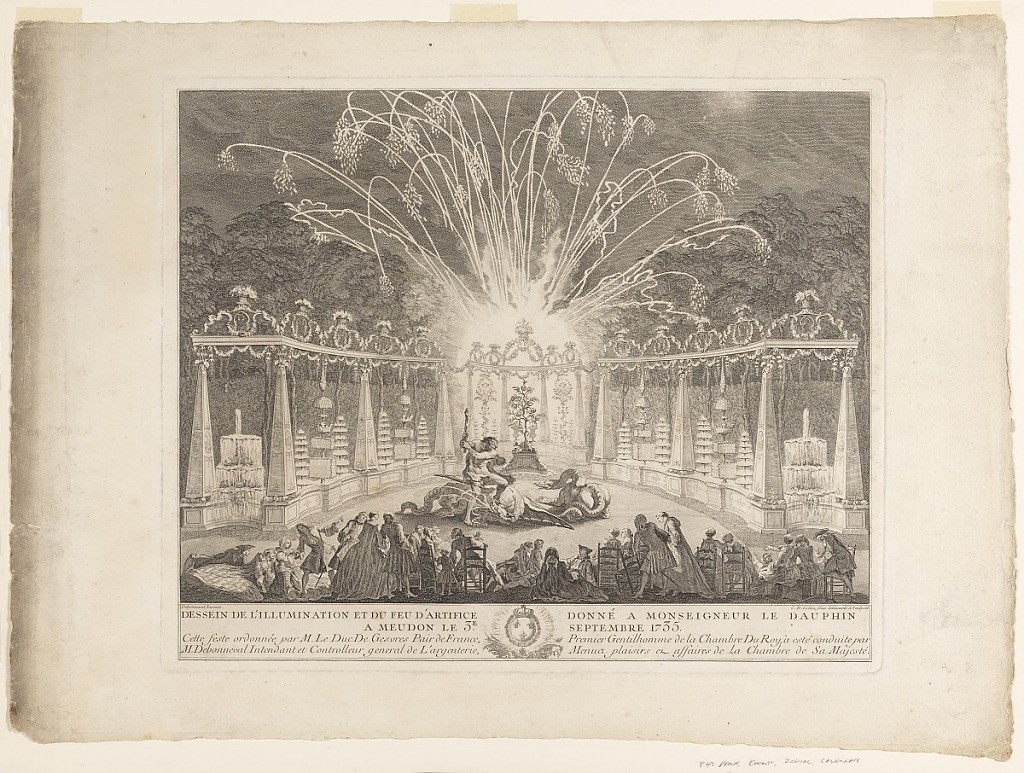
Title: Fireworks in Meudon
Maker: Charles-Nicolas Cochin the younger, French, 1715–1790
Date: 1735
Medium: Etching with engraving Support: white laid paper
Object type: Print
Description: Vertical rectangle; Hercules killing the Hydra, in center; in the background, trees; in foreground, onlookers. Marginal tears, soiled. (OPB '59) Portalis-Beraldo, vol. II, p. 554, no. 58. Second state of two with letters. The 1735 fête presented tableaux of the Garden of the Hesperides, designed by the brothers Slodtz for Louis (1729-65) son of Louis XV. (MLS 92)